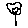
Label: flower